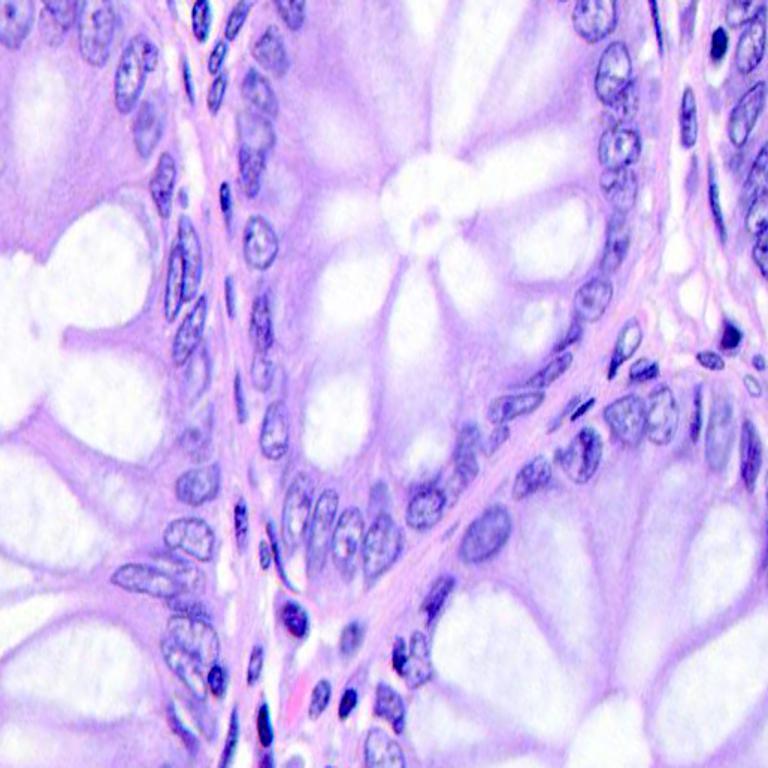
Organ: colon
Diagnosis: benign